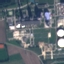
Land use / land cover: Industrial